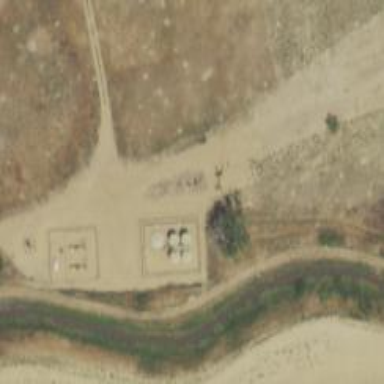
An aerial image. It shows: Storage tank with man-made structure.